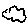
Label: cloud